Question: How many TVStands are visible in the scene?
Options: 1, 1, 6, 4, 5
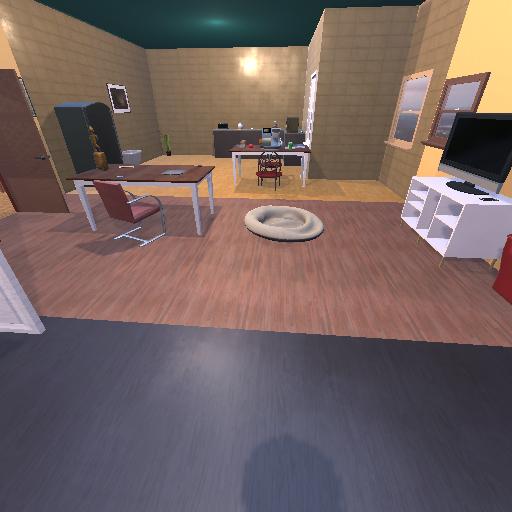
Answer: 1